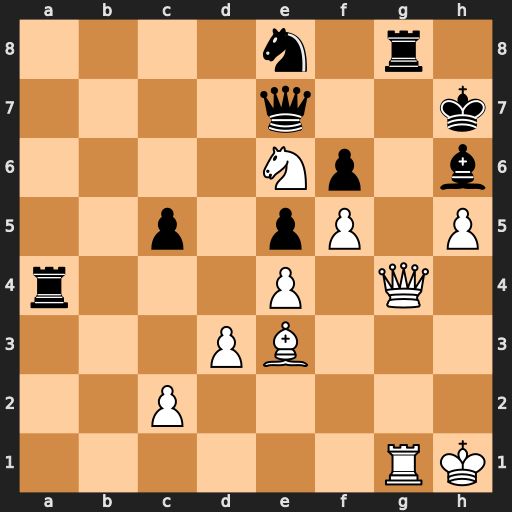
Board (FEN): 4n1r1/4q2k/4Np1b/2p1pP1P/r3P1Q1/3PB3/2P5/6RK
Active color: w
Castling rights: -
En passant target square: -
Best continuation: Qxg8#